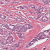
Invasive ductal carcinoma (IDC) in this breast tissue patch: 1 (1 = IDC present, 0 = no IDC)